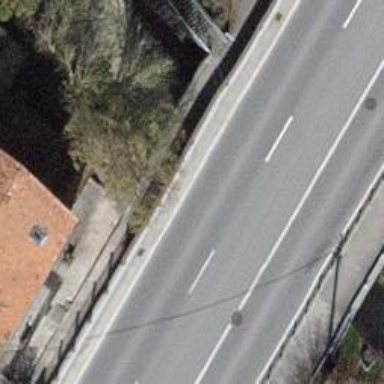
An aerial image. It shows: Primary highway bridge with asphalt surface.